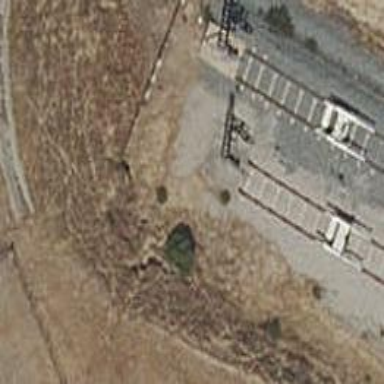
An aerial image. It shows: Disused railway with electrified contact lines passing through service yard.